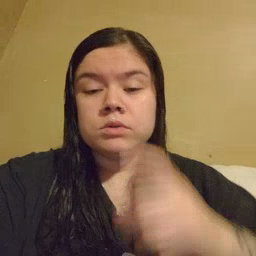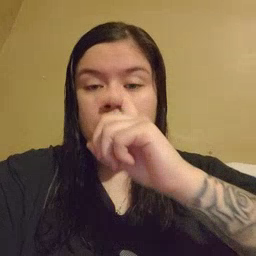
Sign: doll